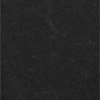
Label: dusty